Question: Here I have two dataframes called 'model1' and 'model2':
'''
class1<-c(1,2,3,4,5,6,7)
abund1<-c(10.4,8.9,9.1,7.5,7.1,5.1,3.2)
model1<-data.frame(class1,abund1)
class2<-c(1,2,3,4,5,6,7)
abund2<-c(9.5,8.4,8,6.3,6,2.4,1.2)
model2<-data.frame(class2,abund2)
'''
Firstly, I use 'lm' to extract the slope and intercept for the 'model1':
'''
model1_lm<-lm(abund1~class1, data=model1)
model1_lm$coefficients[1]
11.7857 #intercept from the model1
model1_lm$coefficients[2]
-1.1143 #slope from the model1
'''
What I would like to know if it is possible to calculate the residuals (i.e. ovserved value - predicted value) for the plot 'class2-abund2' from 'model2' but using the slope and intercept from 'model1'.
Here I show you the graphs for both models with the same slope and intercept from the model1:

.
Hope to be clear and any help is welcome!
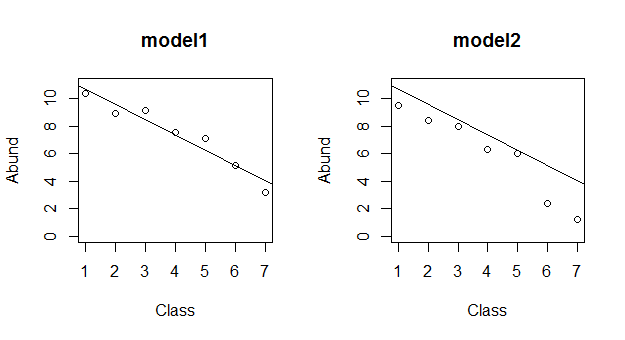
Answer: Simply use 'predict' with the fitted model and 'model2' as your new data:
'''
# predict will look for a column called "class1" in the newdata argument, so we need to provide it.
# observed - predicted
model2$abund2 - predict(model1_lm, data.frame(class1 = model2$class2))
# 1 2 3 4 5 6 7
#-<PHONE> -<PHONE> -<PHONE> -<PHONE> -<PHONE> -2.<PHONE> -2.<PHONE>
'''